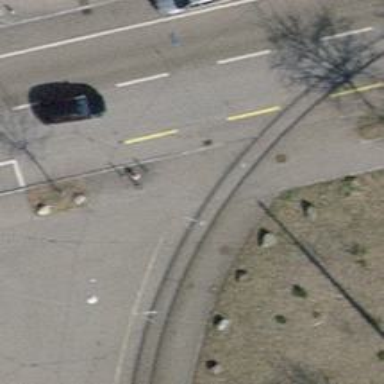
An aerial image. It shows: Sidewalk along the footway.